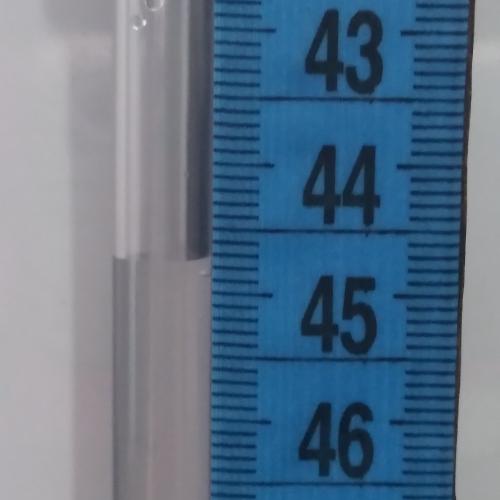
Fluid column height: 44.7 cm